Field crop: maize
Growth stage: 2
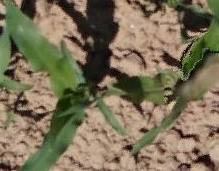
Species: maize